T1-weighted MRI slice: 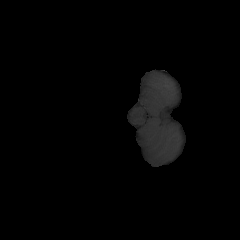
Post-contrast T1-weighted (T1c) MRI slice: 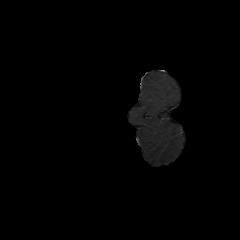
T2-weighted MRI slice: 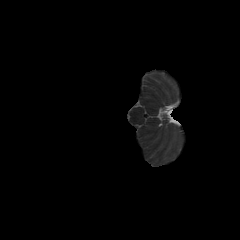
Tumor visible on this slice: no